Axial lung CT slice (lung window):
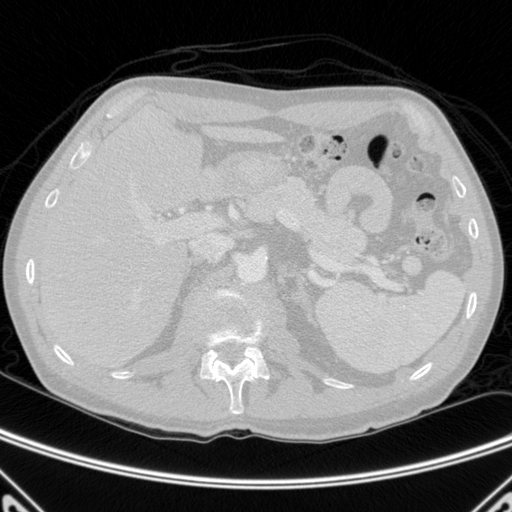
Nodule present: no